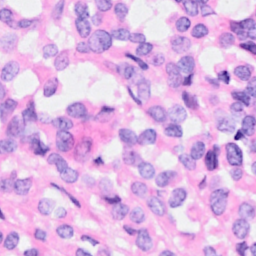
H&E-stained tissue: Breast